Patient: sex M, age 57
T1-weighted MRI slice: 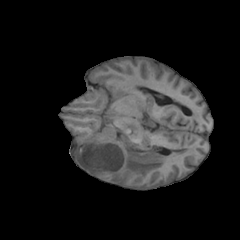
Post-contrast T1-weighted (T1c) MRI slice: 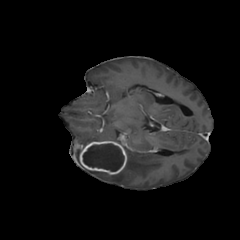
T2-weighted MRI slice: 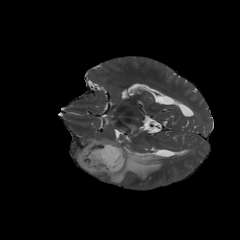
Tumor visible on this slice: yes
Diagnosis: Glioblastoma, IDH-wildtype
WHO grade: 4